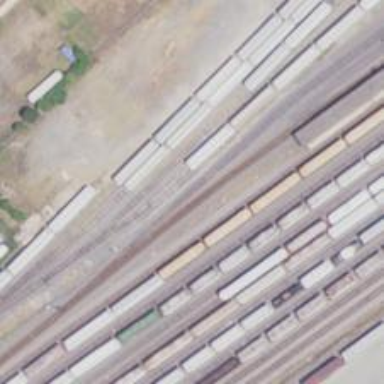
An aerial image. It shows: Railway spur service.